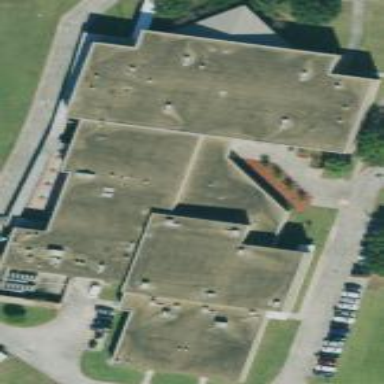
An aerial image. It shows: School building.